Interaction volume radius: 5 \u00c5
Interaction volume height: 40 \u00c5
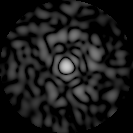
Disorder parameter: 0.8513